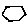
Label: hexagon